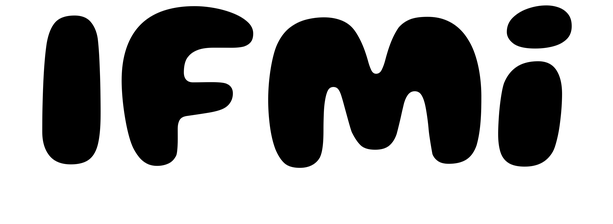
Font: Gluten_Bold